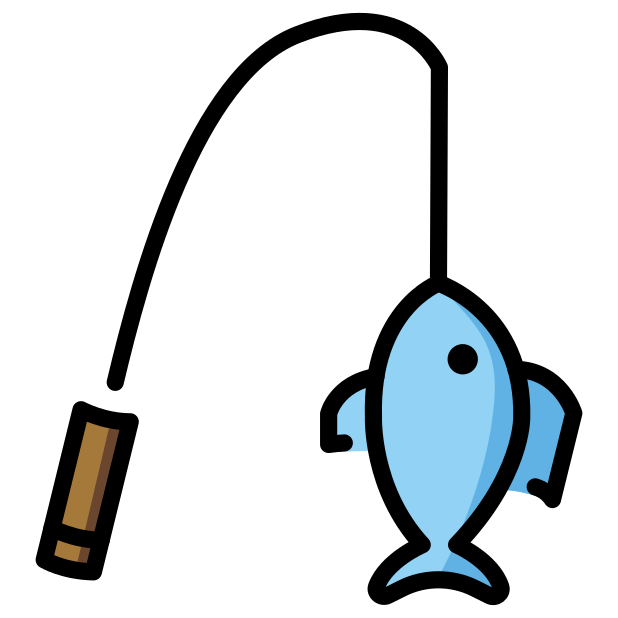
fishing pole